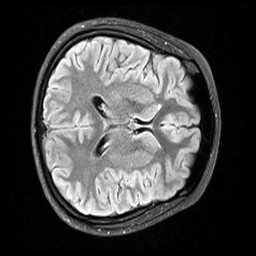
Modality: FLAIR
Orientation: axial
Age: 26
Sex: female
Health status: healthy
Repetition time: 12 s
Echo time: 0.095 s